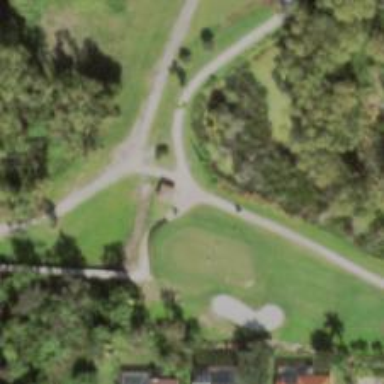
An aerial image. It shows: Footway that doubles as golf path.